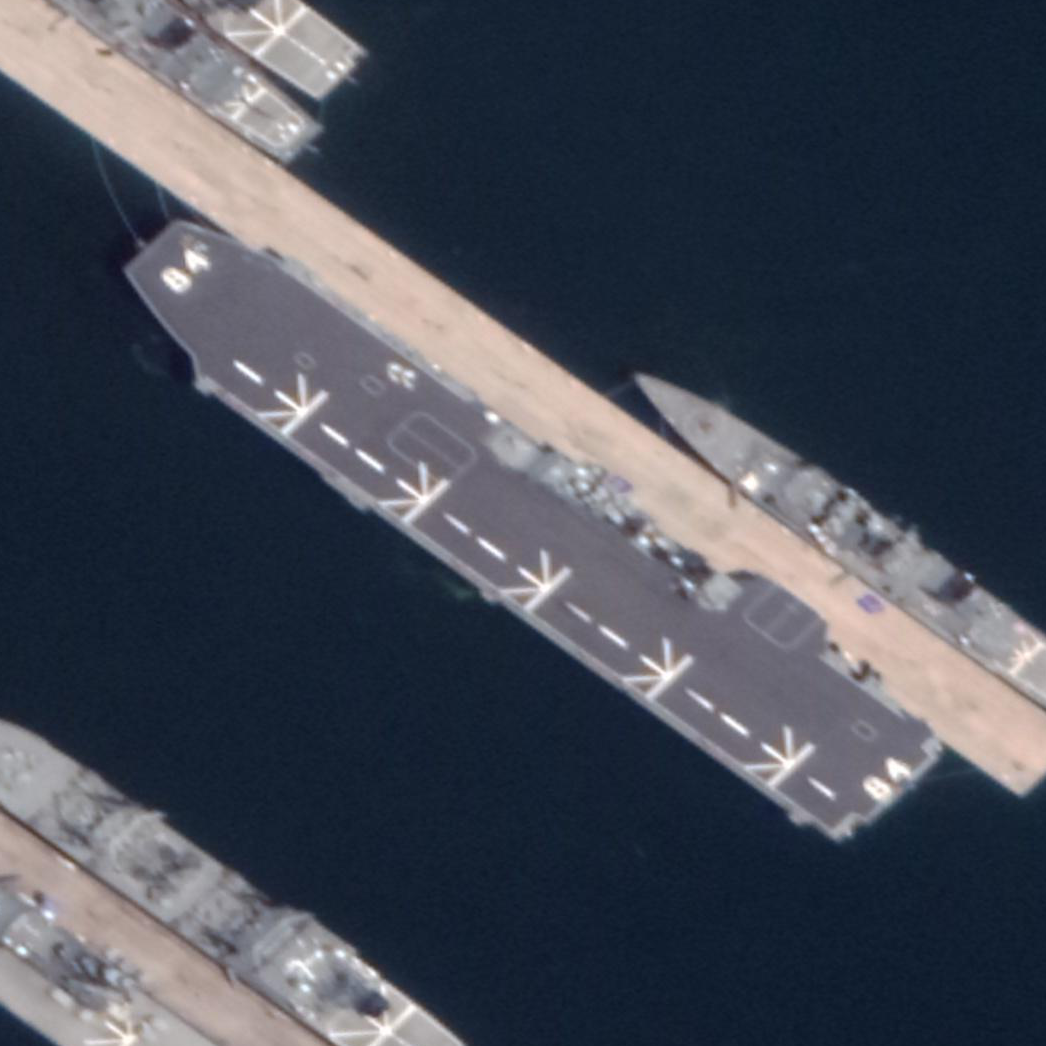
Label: assault